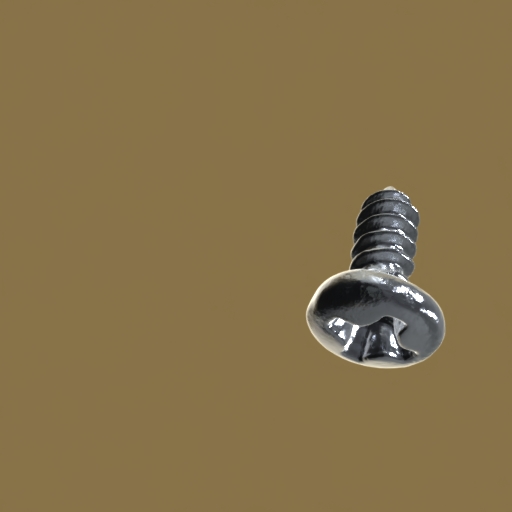
Label: screw